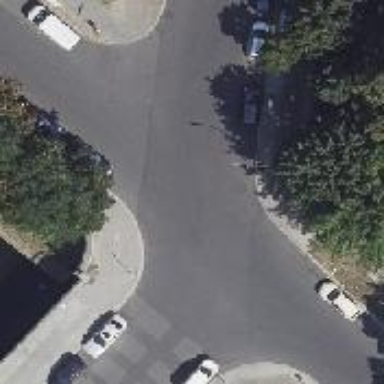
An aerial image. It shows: Residential area with asphalt road junction.